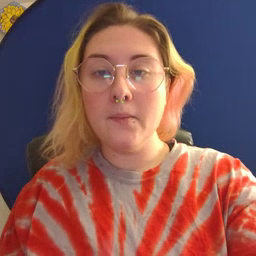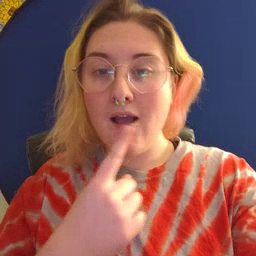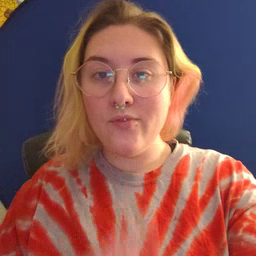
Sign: mouth